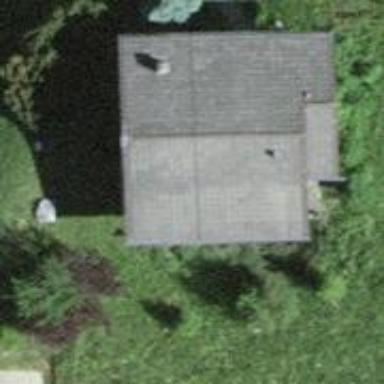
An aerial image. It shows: Simple and straightforward house.